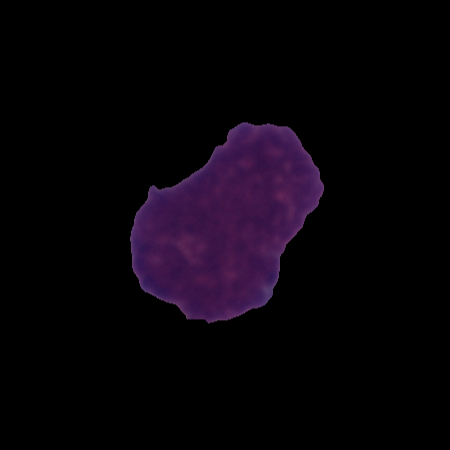
Label: cancer